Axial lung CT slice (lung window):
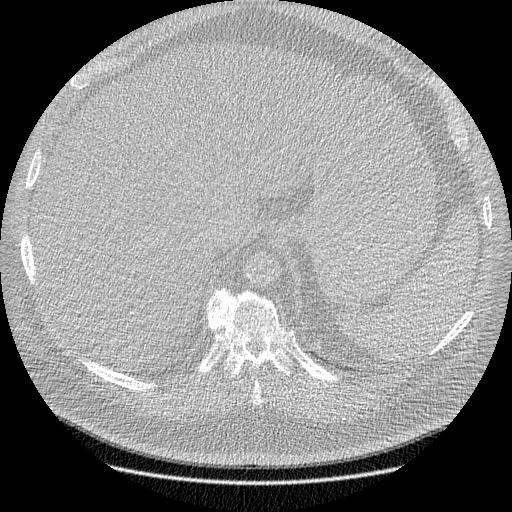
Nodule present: no